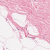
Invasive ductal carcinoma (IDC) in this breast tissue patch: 0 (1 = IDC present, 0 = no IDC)